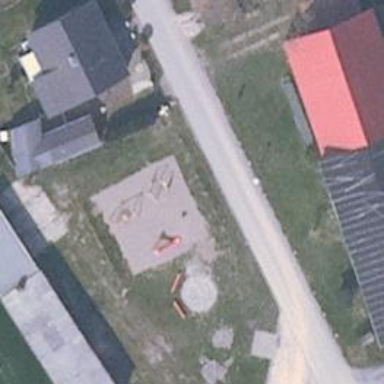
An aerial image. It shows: Playground area for leisure activities on the land.